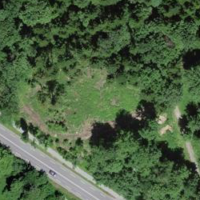
EUNIS habitat code: 43
Species observed at this site:
Sambucus racemosa
Urtica dioica